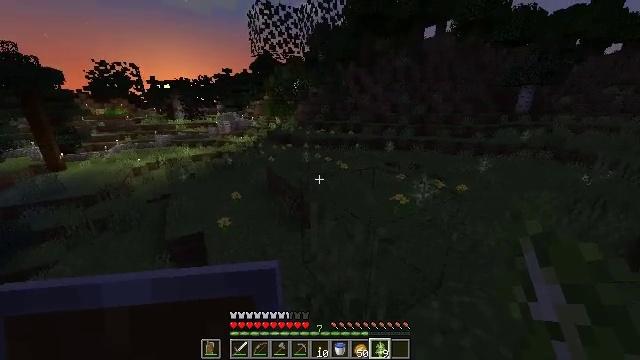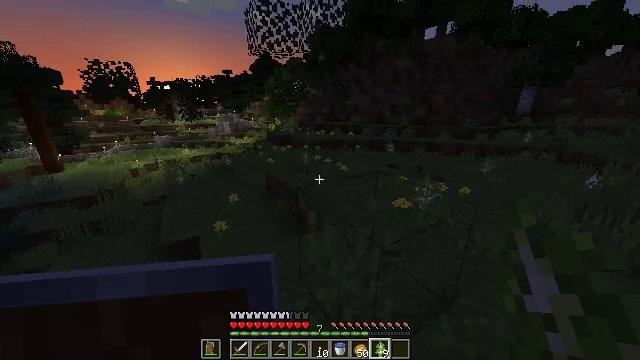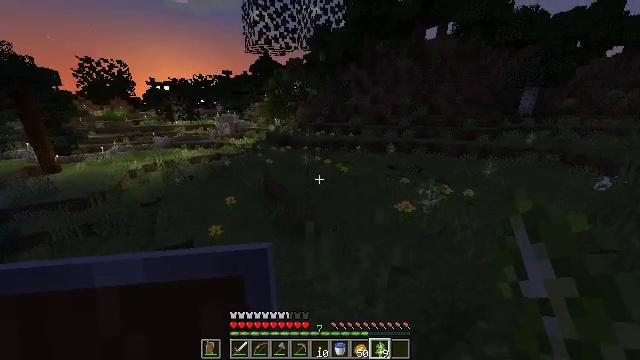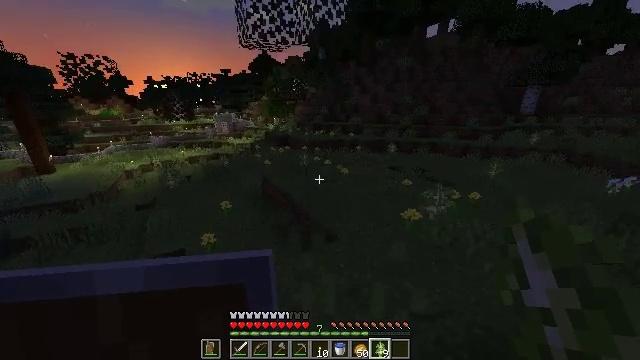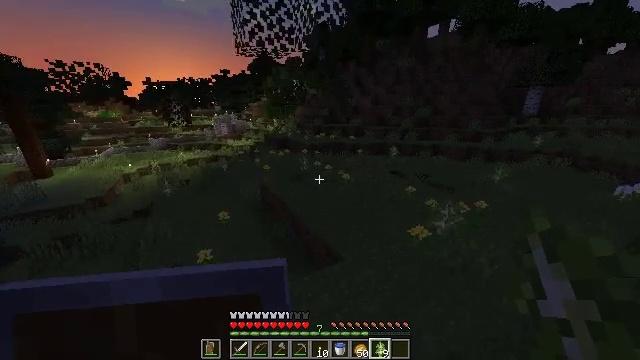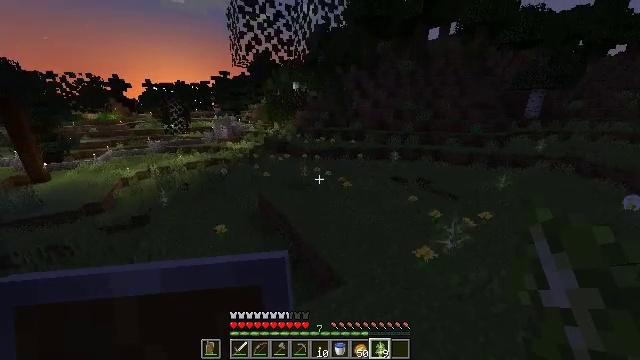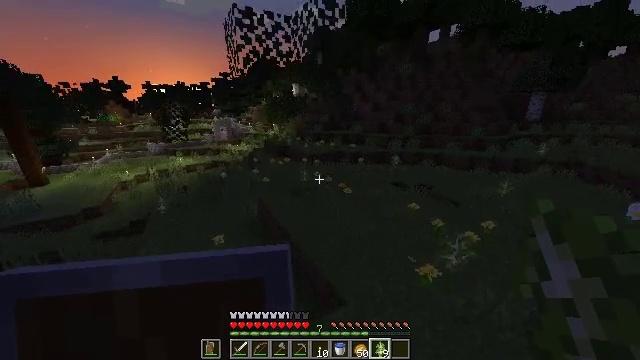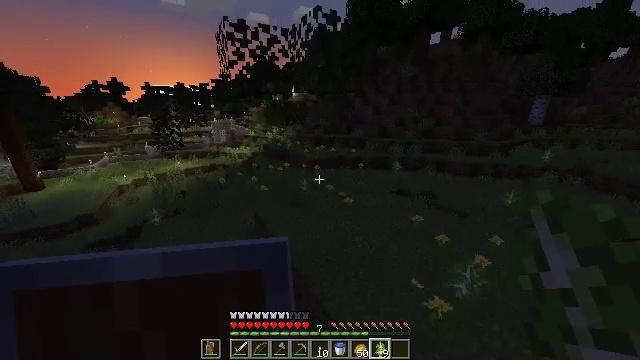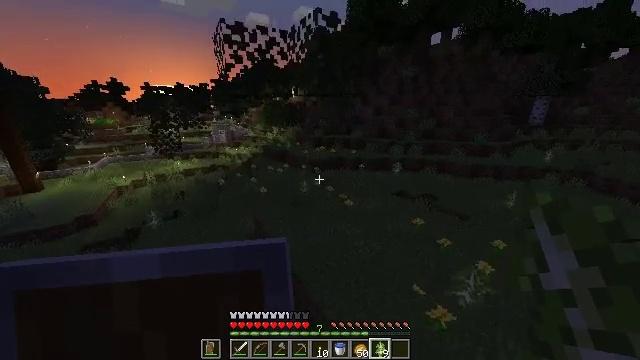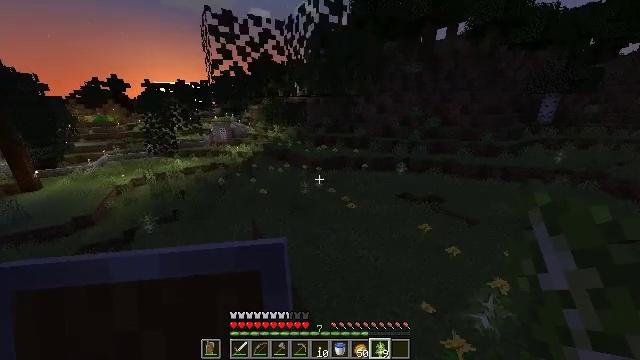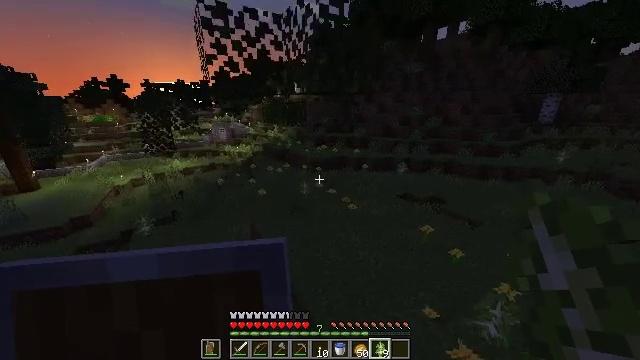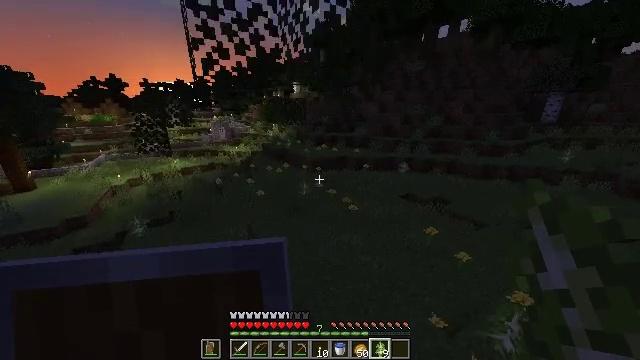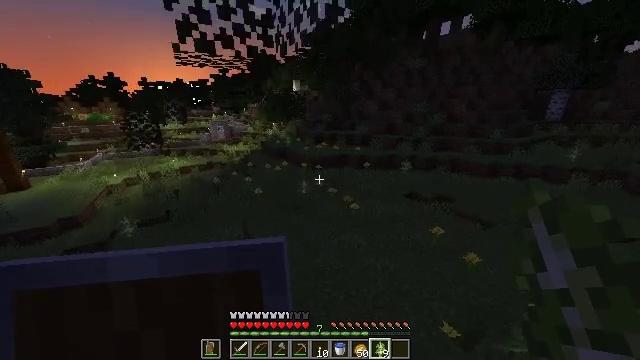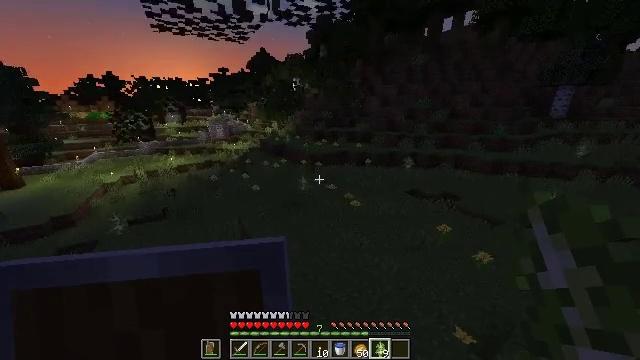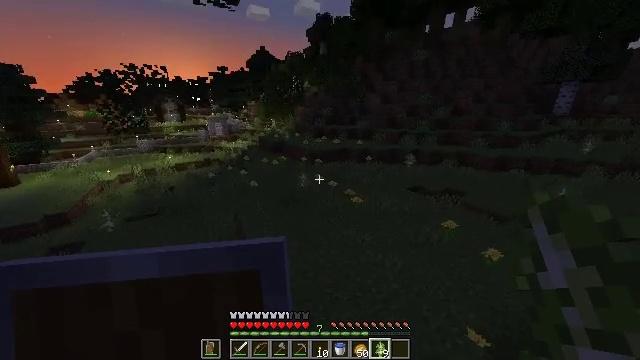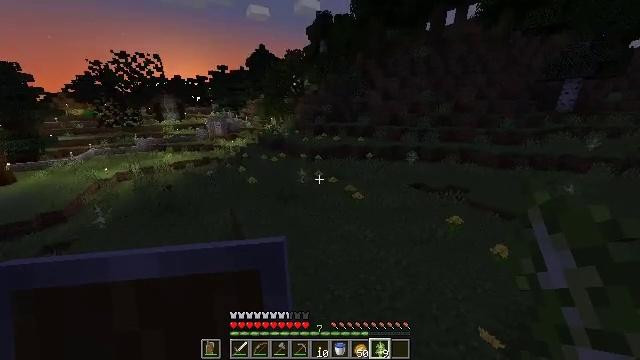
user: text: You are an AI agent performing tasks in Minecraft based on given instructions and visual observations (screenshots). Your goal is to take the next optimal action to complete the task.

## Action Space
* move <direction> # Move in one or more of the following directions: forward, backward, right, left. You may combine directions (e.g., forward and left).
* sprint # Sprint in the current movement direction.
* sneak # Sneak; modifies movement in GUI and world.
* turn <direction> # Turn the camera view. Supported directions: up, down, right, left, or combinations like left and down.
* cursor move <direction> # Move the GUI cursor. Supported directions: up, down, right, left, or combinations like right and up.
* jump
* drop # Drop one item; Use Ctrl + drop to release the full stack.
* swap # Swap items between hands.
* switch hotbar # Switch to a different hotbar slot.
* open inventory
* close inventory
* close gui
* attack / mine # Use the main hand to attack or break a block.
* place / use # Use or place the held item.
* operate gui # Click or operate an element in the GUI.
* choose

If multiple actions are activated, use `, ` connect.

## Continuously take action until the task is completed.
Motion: motion action
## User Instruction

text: Collect the blue bed by attacking it.
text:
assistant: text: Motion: move forward
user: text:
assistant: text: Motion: move forward
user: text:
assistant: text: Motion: move forward
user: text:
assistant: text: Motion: move forward, jump
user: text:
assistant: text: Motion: move forward, jump
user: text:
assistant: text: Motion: move forward
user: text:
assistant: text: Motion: move forward
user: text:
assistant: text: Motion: move forward
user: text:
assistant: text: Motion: move forward
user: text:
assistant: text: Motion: move forward
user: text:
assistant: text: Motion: move forward
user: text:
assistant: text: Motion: move forward
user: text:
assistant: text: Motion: move forward
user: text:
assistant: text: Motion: move forward
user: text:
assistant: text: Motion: move forward
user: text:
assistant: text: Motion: move forward, turn left
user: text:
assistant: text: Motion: move forward, turn left and down
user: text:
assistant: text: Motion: move forward, turn left
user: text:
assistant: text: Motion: move forward, turn left and down
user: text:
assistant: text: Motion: move forward, turn left
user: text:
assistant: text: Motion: move forward
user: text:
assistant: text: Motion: move forward
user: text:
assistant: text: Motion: move forward, turn left
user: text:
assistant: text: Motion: move forward, turn left
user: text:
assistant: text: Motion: move forward, turn left
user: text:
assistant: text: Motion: move forward
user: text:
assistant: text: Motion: move forward
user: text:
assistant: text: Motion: move forward
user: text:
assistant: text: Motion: move forward, turn right and up
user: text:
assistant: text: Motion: move forward, turn right and up